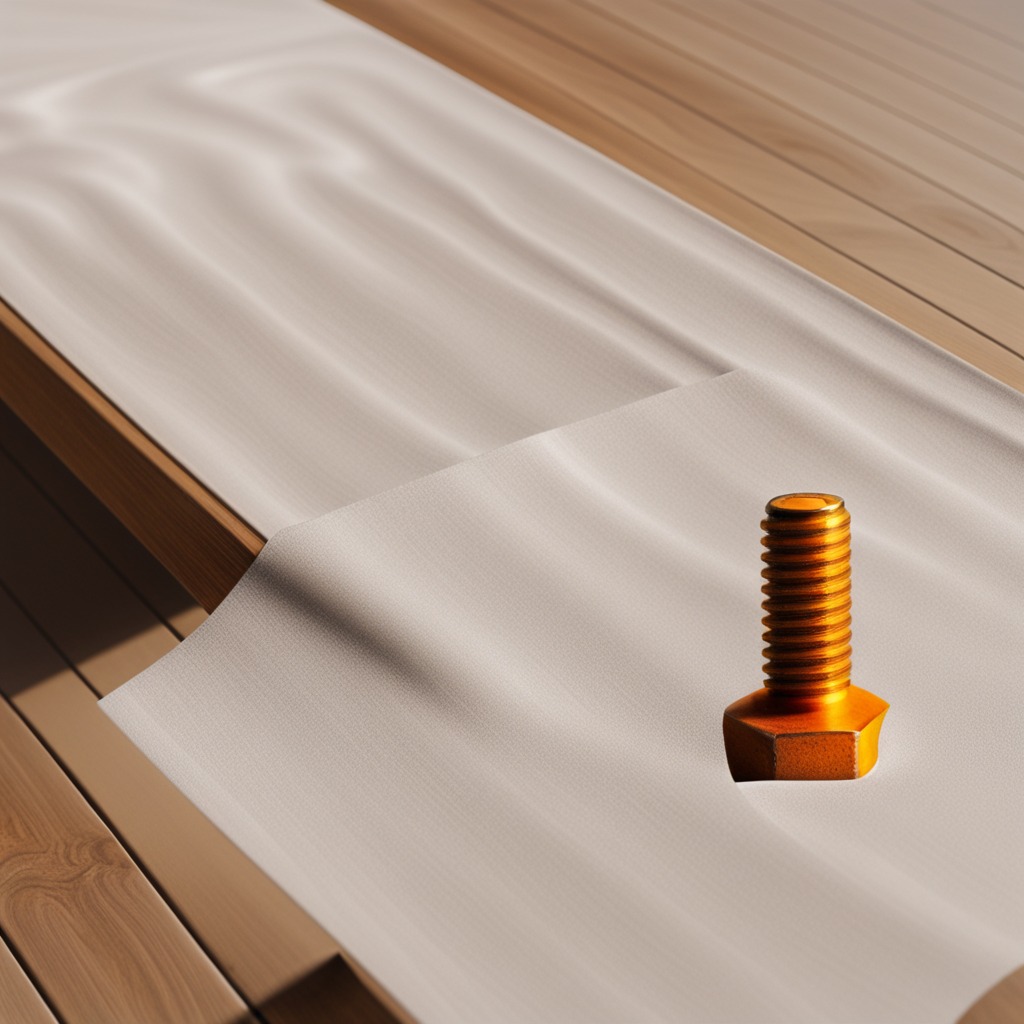
A metal screw is lying on a wooden table in an outdoor workshop during daytime bright natural light soft shadows worn but beneath the cloth.